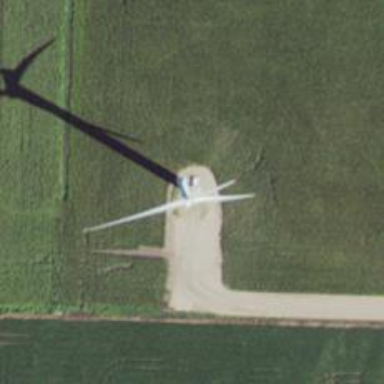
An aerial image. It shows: Wind generator using horizontal axis wind turbines.